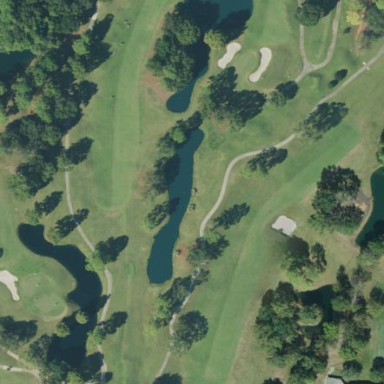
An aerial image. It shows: Golf fairway in the image.